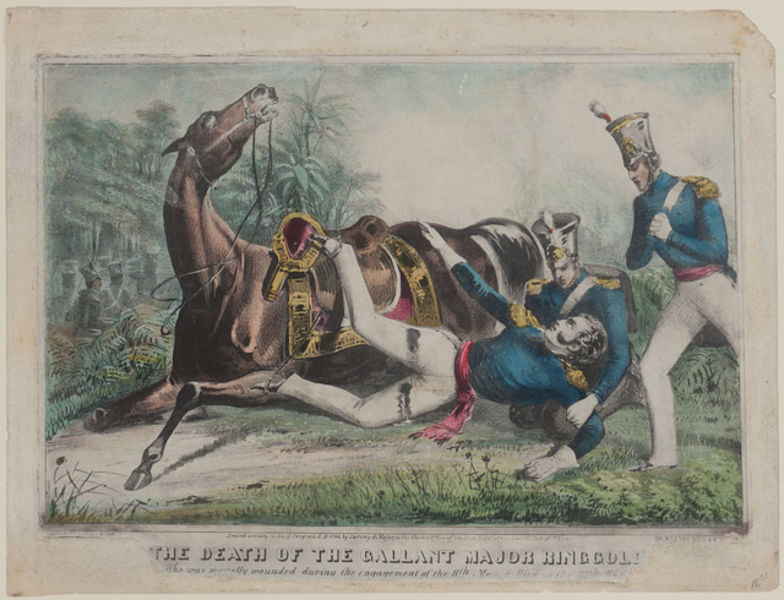
Titel: The Death of the Gallant Major Ringgold
Künstler: Napoleon Sarony
Standort: Amherst (Massachusetts, USA)
Institution: Mead Art Museum, Amherst College
Schlagwörter: blue, fight, hat, men, military, people, red, soldier, soldiers, white, france, gold, green, hair, print, brown, hand, man, tree, nature, trees, death, sash, uniform, forest, grass, bushes, army, etching, hats, french, fall, falling, injured, injury, tragedy, neck, watercolor, tinted, pants, war, horse, hoof, help, hurt, woods, fallen, wound, helmets, saddle, the, wounded, vibrant, agony, die, reigns, major, gallant, of, aid, arresting, ringgol, riggold, ringgold, spooked, solgers, gallantry